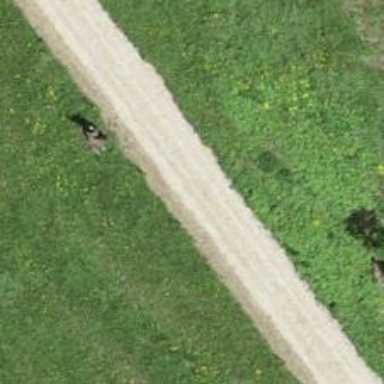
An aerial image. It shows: Gravel track with grade 2 quality.